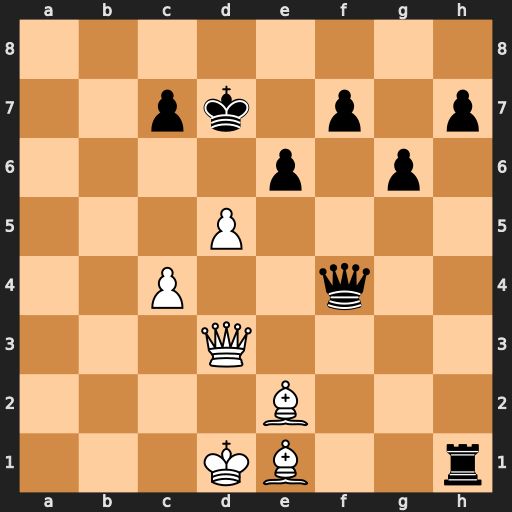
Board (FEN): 8/2pk1p1p/4p1p1/3P4/2P2q2/3Q4/4B3/3KB2r
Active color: w
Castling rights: -
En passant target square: -
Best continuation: dxe6+ Kxe6 Qd5+ Ke7 Qxh1